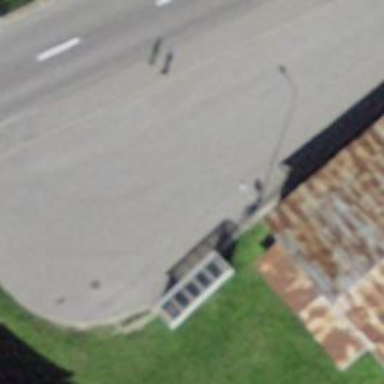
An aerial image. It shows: Bus stop with shelter.